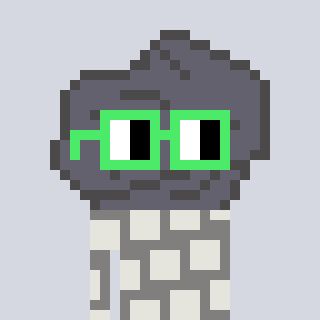
a pixel art character with square light green glasses, a rock-shaped head and a bluegrey-colored body on a cool background